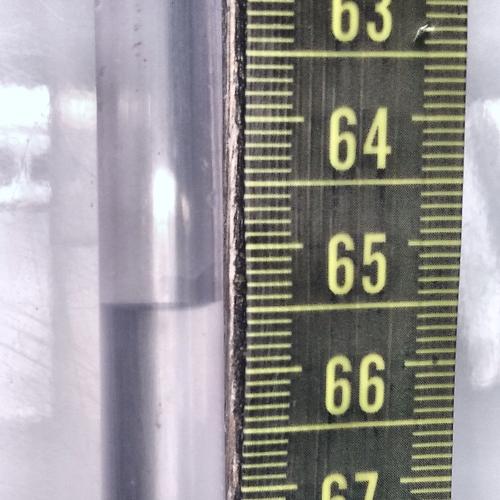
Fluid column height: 65.5 cm